Question: What is the measurement shown in the image?
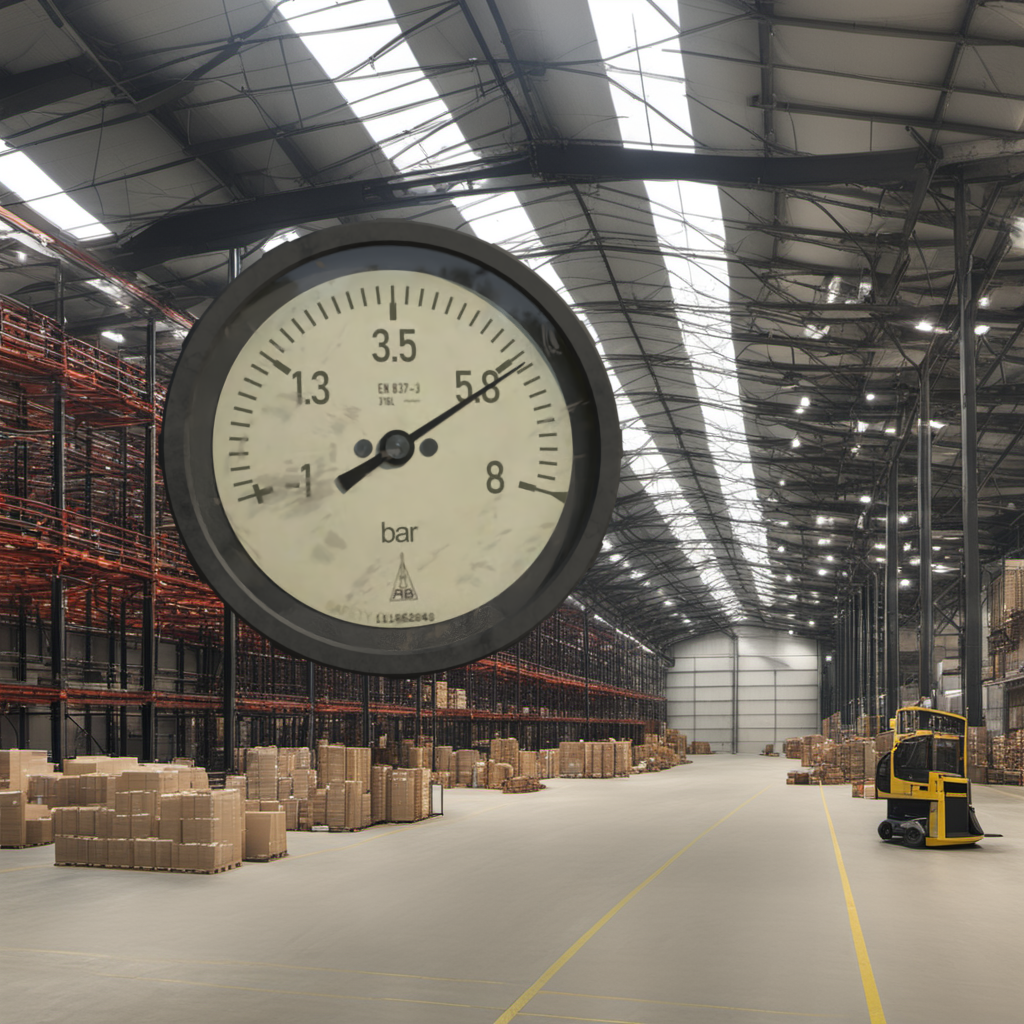
Answer: The result is 5.85
Question: What is the range of this measurement?
Answer: The range is from -1 to 8
Question: What is the minimum and maximum value of this measurement?
Answer: The minimum value is -1 and the maximum value is 8